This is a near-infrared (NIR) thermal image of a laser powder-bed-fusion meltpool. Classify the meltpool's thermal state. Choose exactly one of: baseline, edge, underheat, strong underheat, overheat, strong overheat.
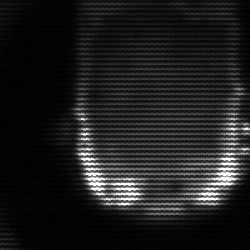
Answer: baseline